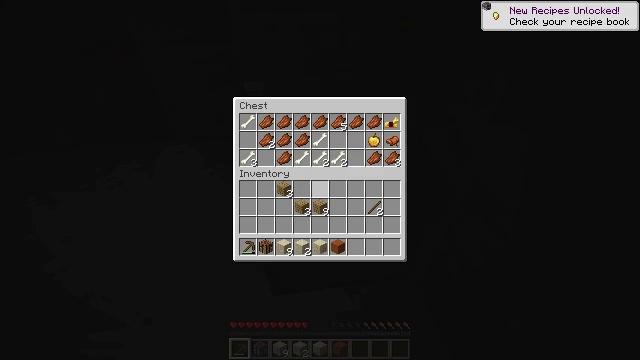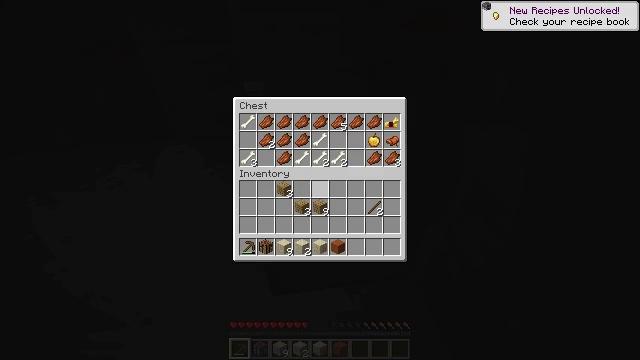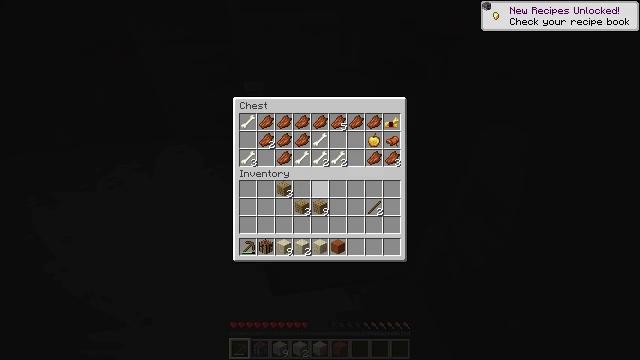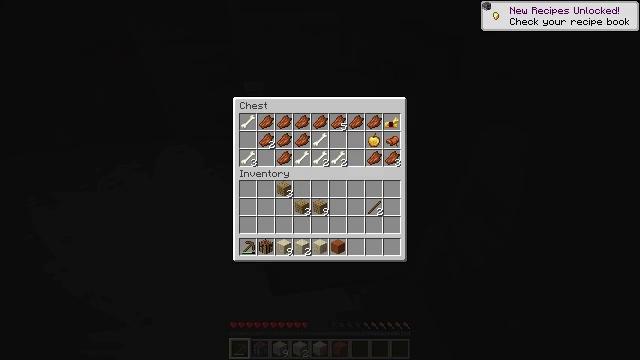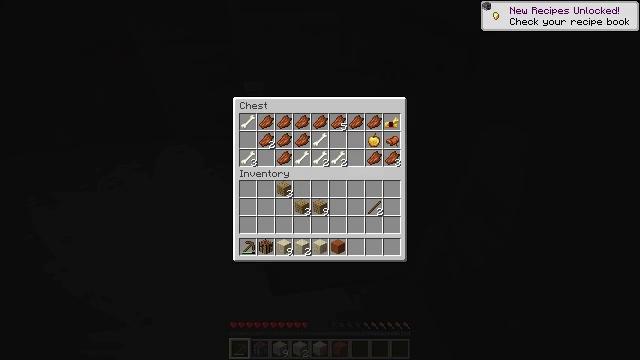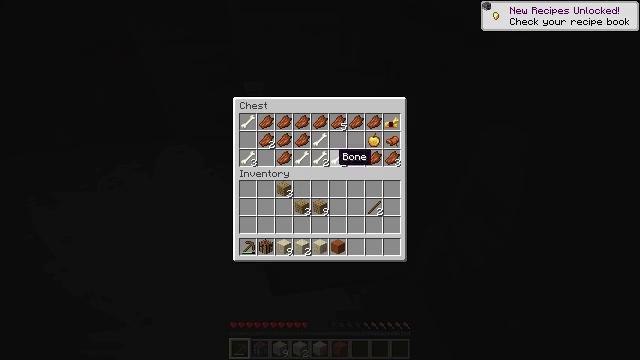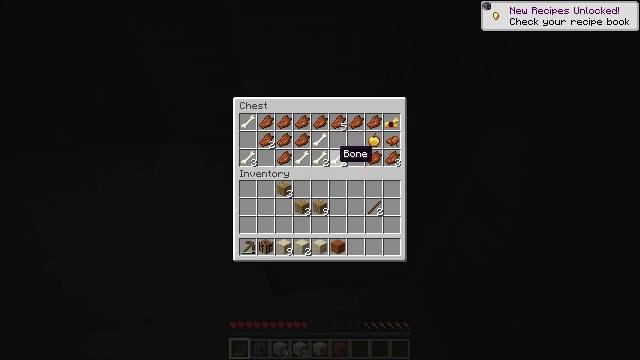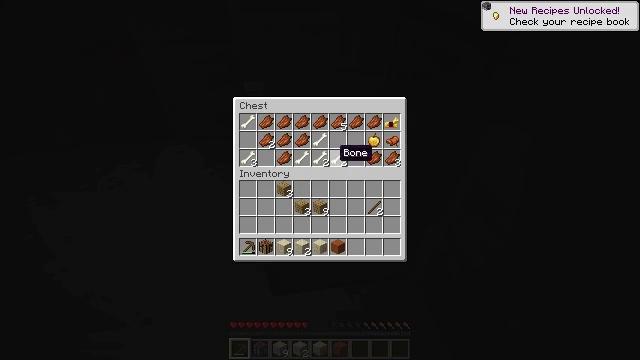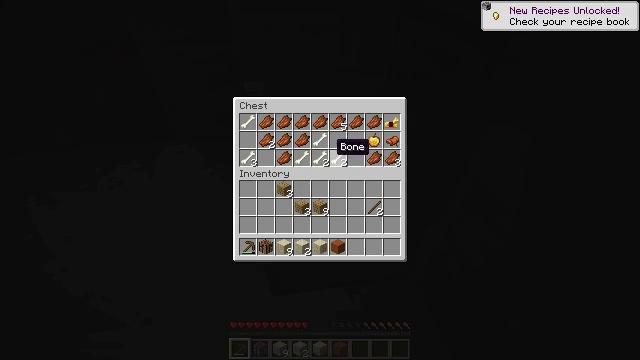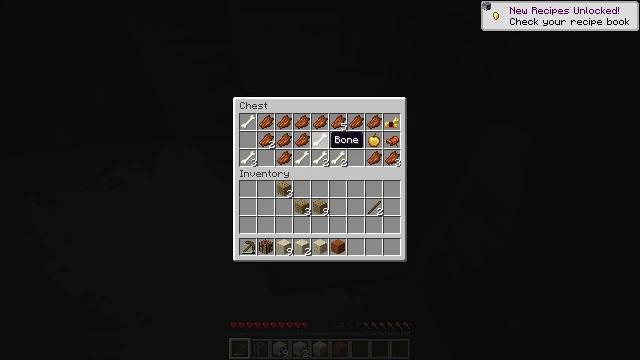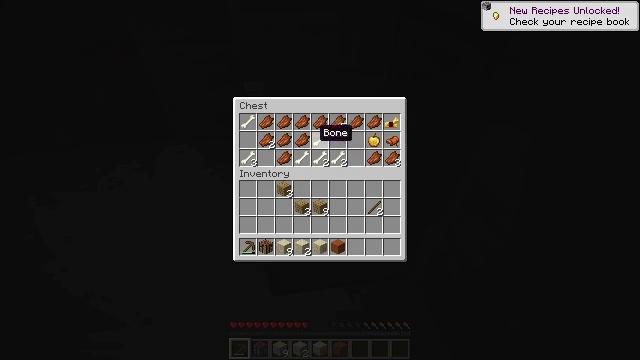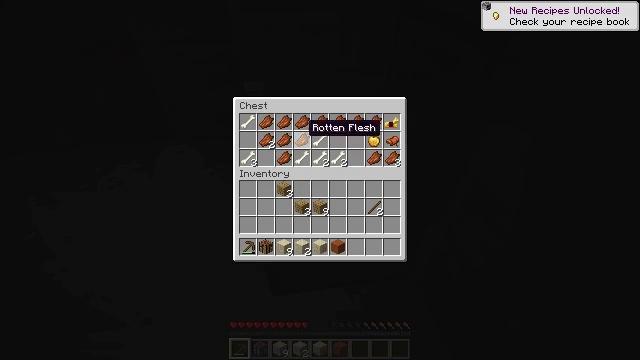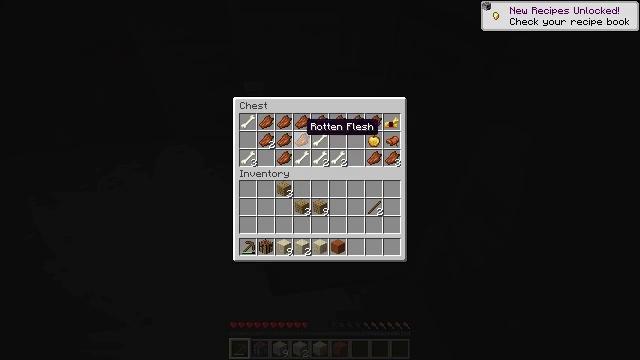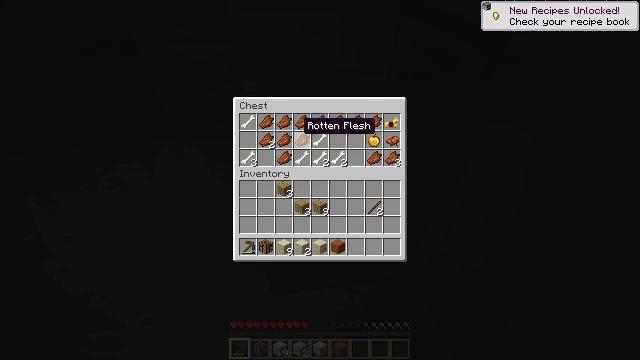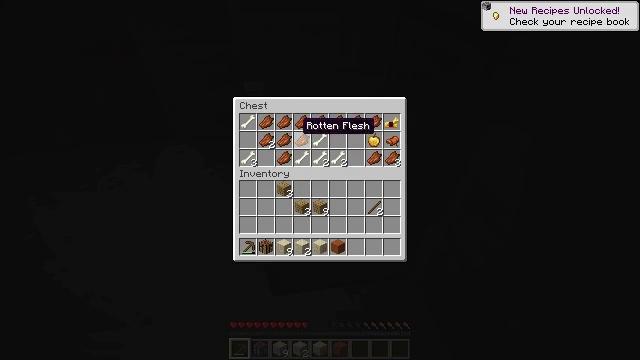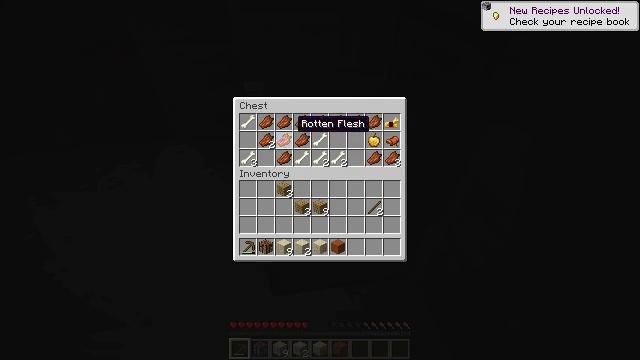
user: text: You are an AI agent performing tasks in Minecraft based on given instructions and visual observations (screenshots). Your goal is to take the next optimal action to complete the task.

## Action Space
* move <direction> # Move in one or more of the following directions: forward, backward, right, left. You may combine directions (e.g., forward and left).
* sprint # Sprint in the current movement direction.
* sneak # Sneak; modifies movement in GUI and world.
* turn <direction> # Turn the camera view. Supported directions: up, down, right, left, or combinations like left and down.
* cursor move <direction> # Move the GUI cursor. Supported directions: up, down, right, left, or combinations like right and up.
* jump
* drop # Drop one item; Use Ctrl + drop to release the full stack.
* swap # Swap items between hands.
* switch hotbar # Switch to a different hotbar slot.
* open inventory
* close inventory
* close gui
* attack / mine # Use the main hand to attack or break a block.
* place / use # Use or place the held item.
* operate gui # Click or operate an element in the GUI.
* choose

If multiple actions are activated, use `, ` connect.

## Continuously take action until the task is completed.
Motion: motion action
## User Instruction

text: Attack the chest to pick it up.
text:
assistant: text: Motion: no_op
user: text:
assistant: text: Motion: no_op
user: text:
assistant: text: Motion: no_op
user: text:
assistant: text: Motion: cursor move up
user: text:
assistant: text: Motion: no_op
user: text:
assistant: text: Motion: no_op
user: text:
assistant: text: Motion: no_op
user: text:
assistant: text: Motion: no_op
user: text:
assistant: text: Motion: cursor move up
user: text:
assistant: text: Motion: cursor move left and up
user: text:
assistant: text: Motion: cursor move left
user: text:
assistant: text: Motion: no_op
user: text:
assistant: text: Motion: no_op
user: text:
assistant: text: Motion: no_op
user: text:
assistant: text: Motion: no_op
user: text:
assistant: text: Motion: no_op
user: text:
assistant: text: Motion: no_op
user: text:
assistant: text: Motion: no_op
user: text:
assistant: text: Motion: no_op
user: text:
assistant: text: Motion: sneak
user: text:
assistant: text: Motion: sneak
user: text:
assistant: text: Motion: sneak
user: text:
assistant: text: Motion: sneak
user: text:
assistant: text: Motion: sneak
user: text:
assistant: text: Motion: sneak
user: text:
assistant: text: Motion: sneak
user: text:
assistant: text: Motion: sneak, cursor move right
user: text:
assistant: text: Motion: sneak, cursor move right
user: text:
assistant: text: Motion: sneak, cursor move right
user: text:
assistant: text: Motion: sneak, cursor move right